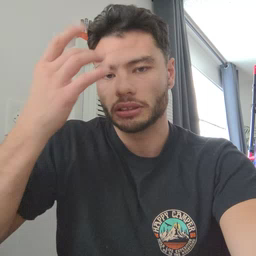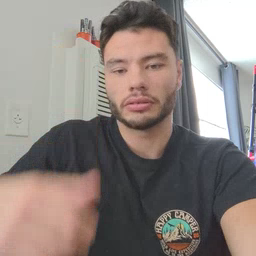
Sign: that